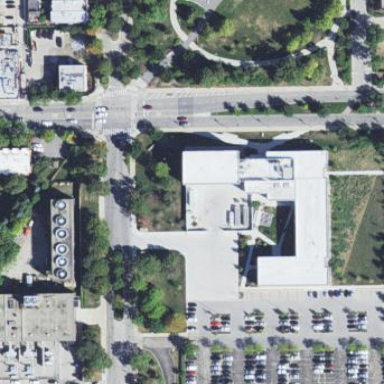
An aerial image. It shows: University building.